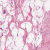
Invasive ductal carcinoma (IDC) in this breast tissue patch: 0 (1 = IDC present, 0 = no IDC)